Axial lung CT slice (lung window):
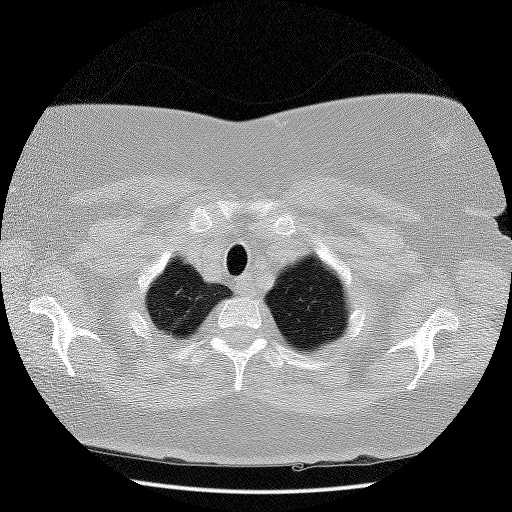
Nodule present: no